Interaction volume radius: 10 \u00c5
Interaction volume height: 20 \u00c5
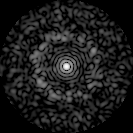
Disorder parameter: 0.8403